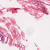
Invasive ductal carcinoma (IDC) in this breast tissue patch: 0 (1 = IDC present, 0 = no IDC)